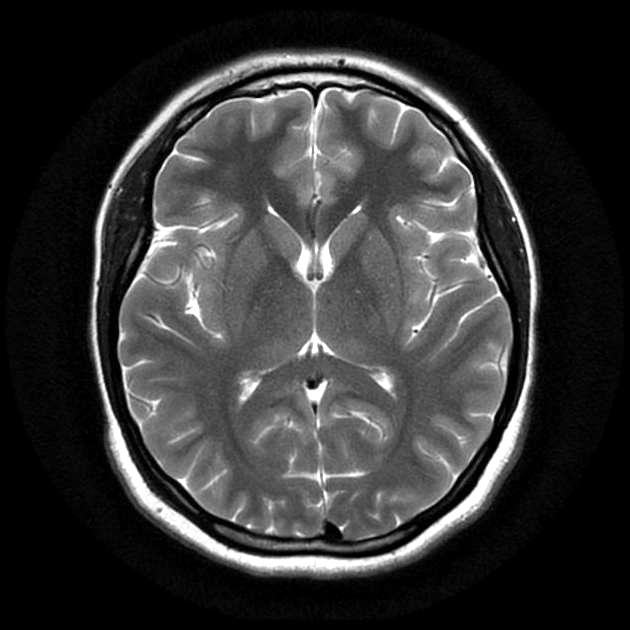
Label: notumor